Question: I want to draw a star graph in R with dates and nb axis. The centre of the date is 02.07.2018.
Sample image:

My data:
'''
dates NB
3.01.2018 -80
15.01.2018 -75
8.02.2018 70
20.02.2018 65
4.03.2018 45
28.03.2018 20
9.04.2018 55
21.04.2018 60
3.05.2018 10
15.05.2018 40
8.06.2018 80
20.06.2018 50
02.07.2018 0
14.07.2018 -110
7.08.2018 50
19.08.2018 100
12.09.2018 45
24.09.2018 -20
6.10.2018 5
30.10.2018 20
11.11.2018 30
23.11.2018 -40
5.12.2018 -50
17.12.2018 -60
'''
Where can I start? I don't have any idea. Thank you.
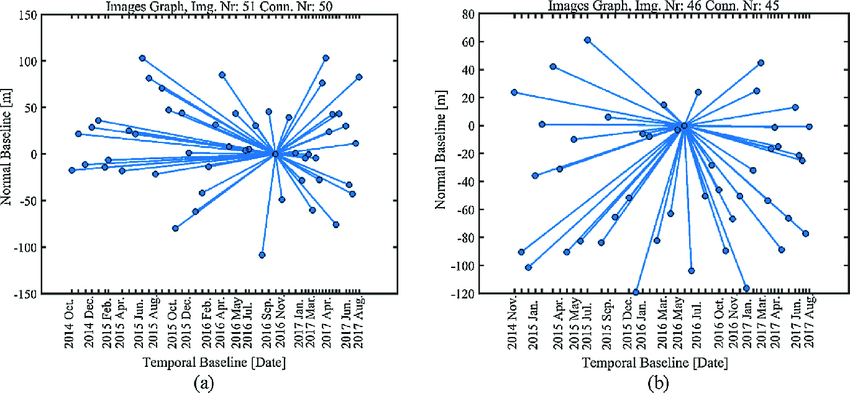
Answer: ## ggplot graph
This is the equivalent with 'ggplot':
'''
library(ggplot2)
center <- subset(dd, dates=="2018-07-02")
ggplot(dd, aes(dates, NB, xend = center$dates, yend = center$NB)) +
geom_segment(color="blue") +
geom_point()
'''
The graph will look like this:
<URL>
## Edit
If you want to include all dates to the 'x' axis, you can use this code:
'''
library(ggplot2)
center <- subset(dd, dates=="2018-07-02")
ggplot(dd, aes(dates, NB, xend = center$dates, yend = center$NB)) +
geom_segment(color="blue") +
geom_point() +
theme(axis.text.x = element_text(angle = 60, hjust = 1)) +
scale_x_date(breaks = dd$dates)
'''
Hope this helps.